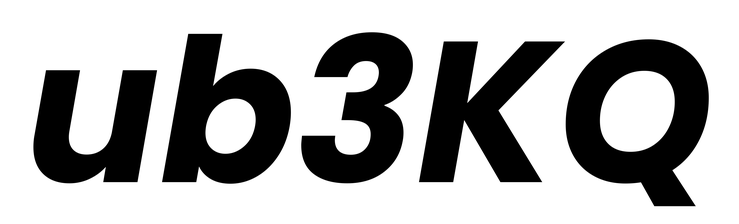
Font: Poppins-BoldItalic